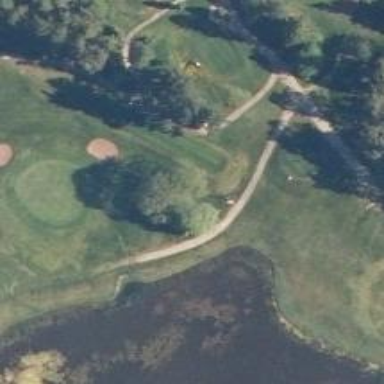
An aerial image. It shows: Footway that resembles golf path.